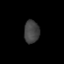
Tissue: prostate
Cell type: Epithelial cells
Senescence score: 0.352
Nuclear area (px): 342
Mean DAPI intensity: 66.257